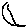
Label: moon